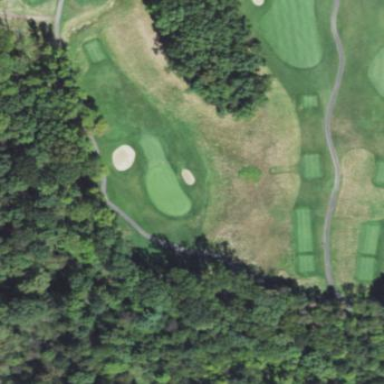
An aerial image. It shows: Rough grassy area used for golf.